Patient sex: F
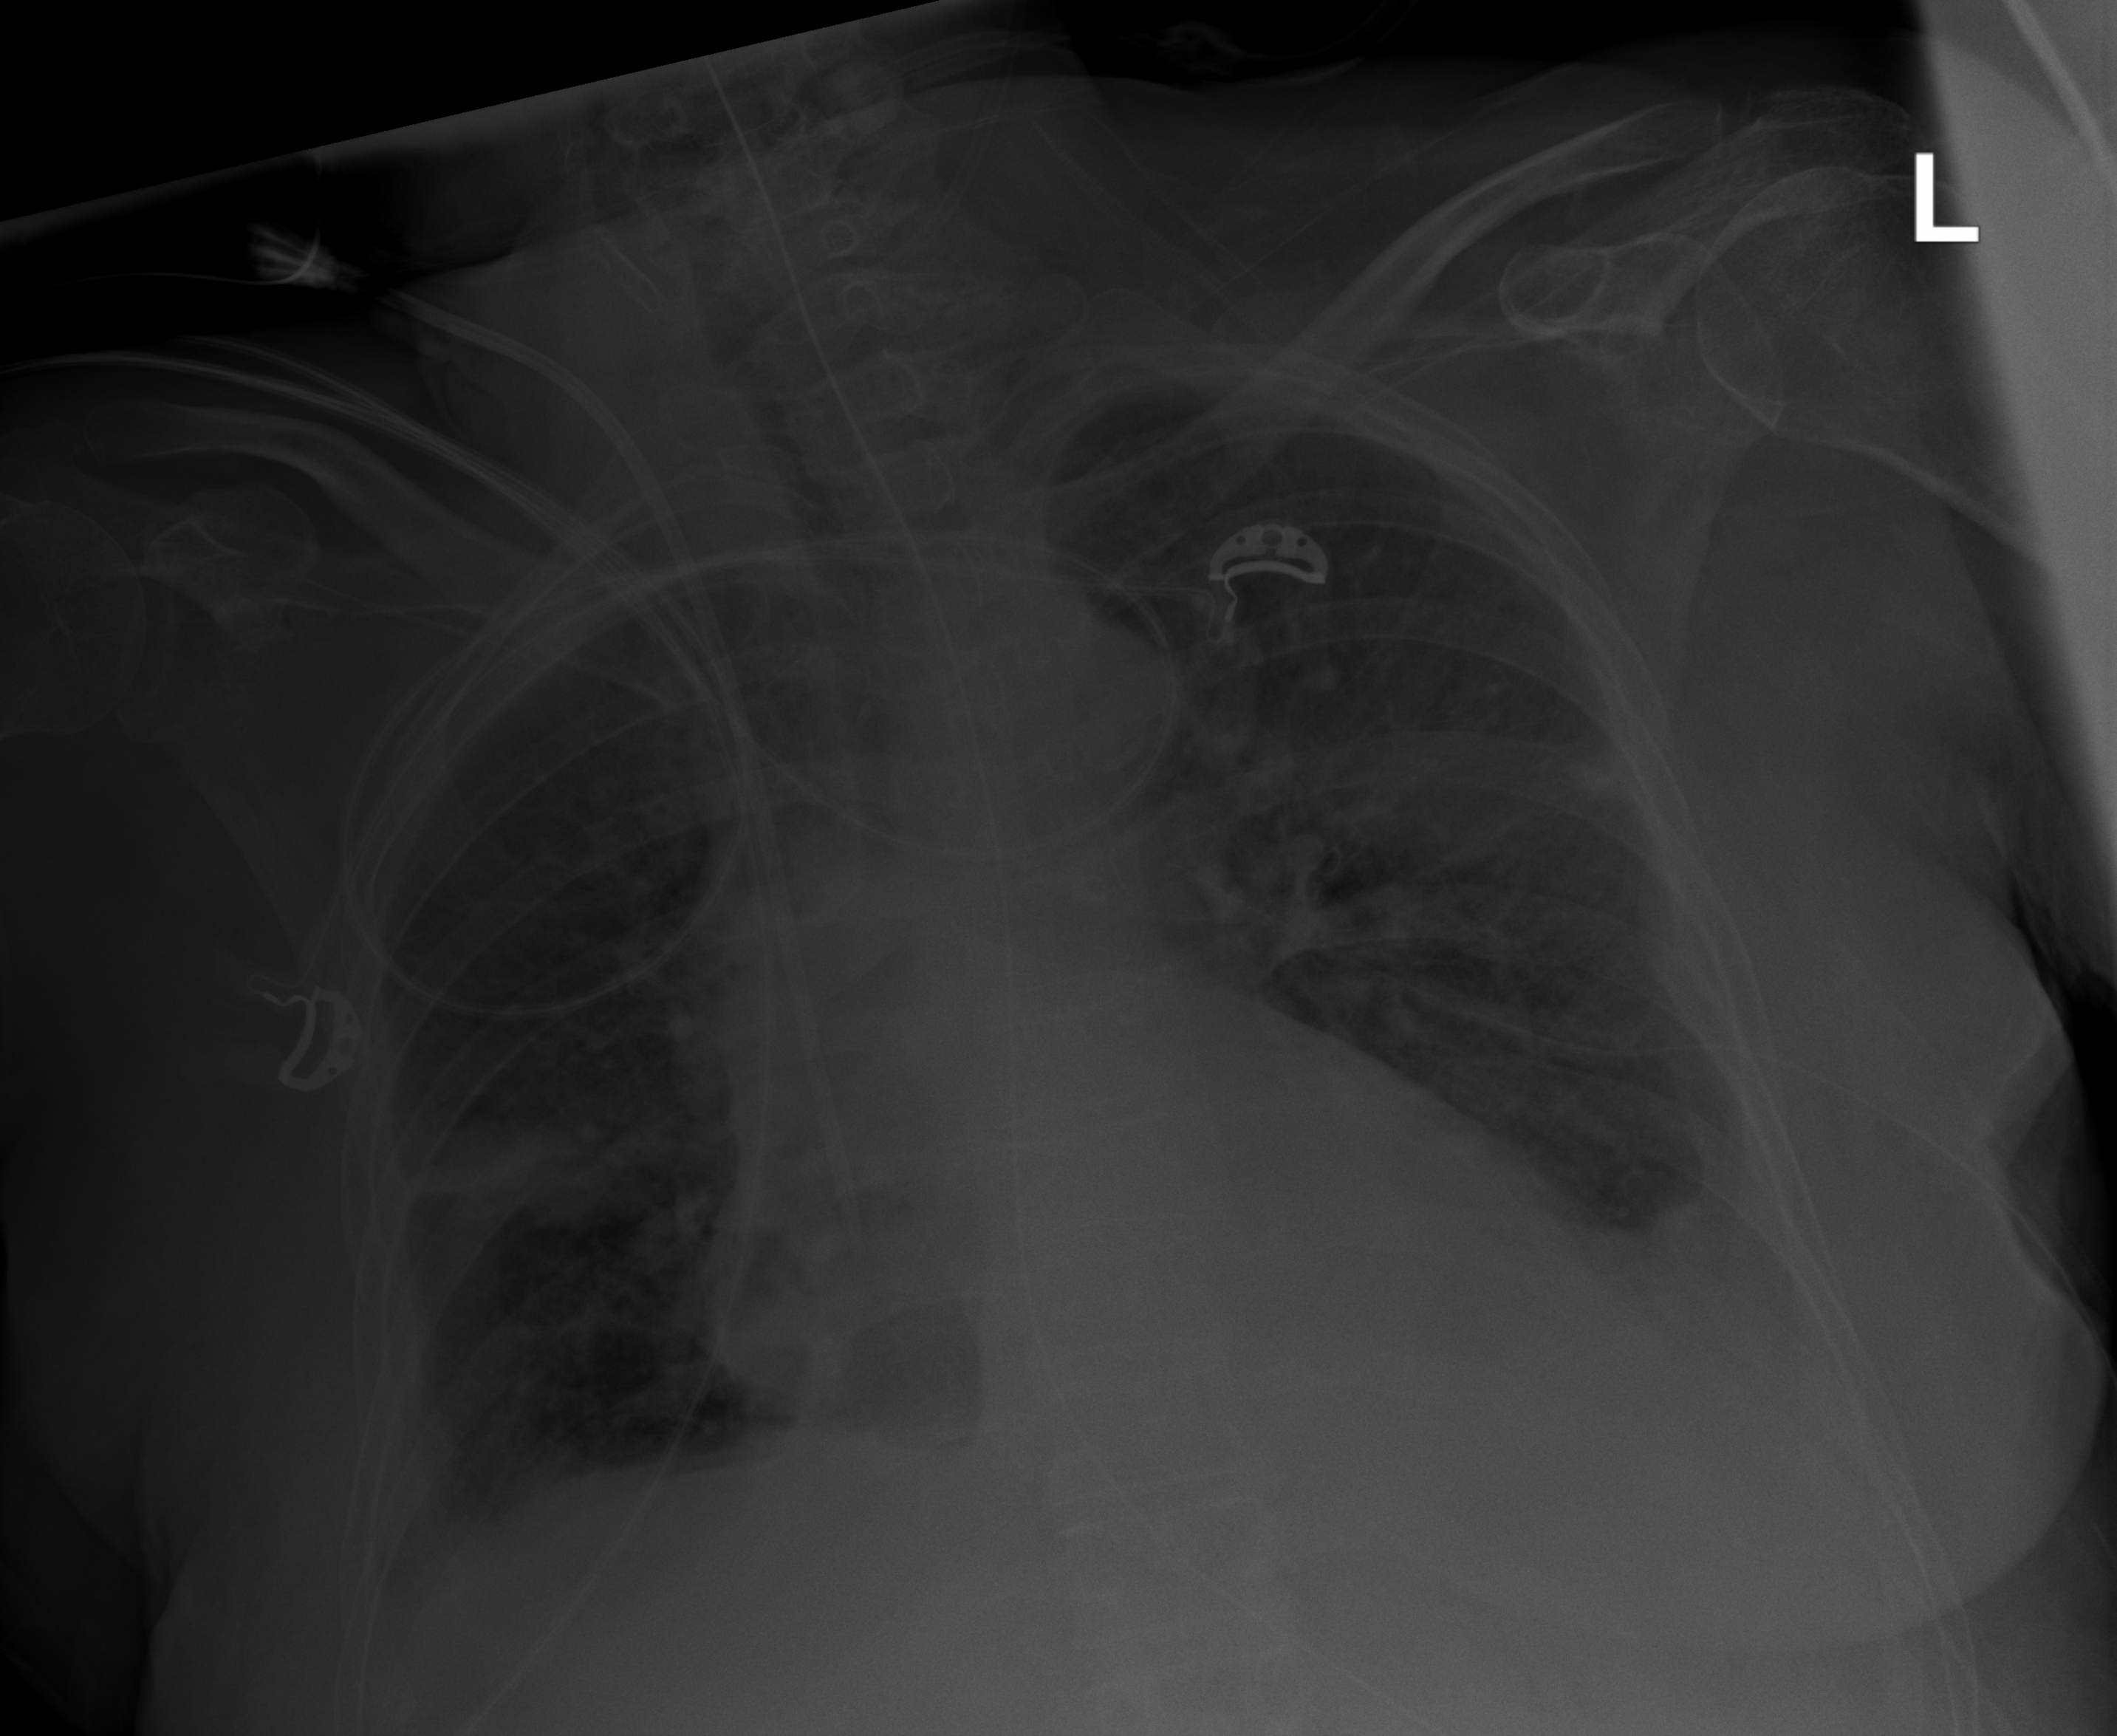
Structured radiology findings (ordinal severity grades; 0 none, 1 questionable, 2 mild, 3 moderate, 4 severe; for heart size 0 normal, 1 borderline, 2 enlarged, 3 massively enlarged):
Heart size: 2
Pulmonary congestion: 2
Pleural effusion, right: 2
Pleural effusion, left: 2
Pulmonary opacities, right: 0
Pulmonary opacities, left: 0
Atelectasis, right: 2
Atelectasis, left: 2